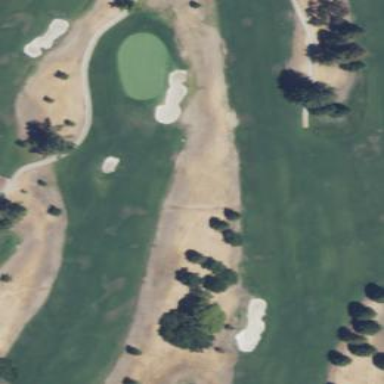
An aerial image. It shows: Golf rough area.